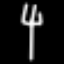
Label: fork